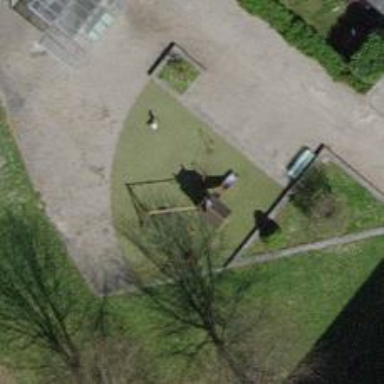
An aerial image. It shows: Playground area for leisure activities on the land.